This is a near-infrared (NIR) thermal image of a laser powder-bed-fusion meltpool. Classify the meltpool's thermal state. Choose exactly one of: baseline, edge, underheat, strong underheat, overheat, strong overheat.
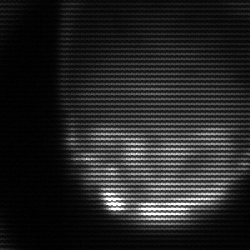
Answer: edge